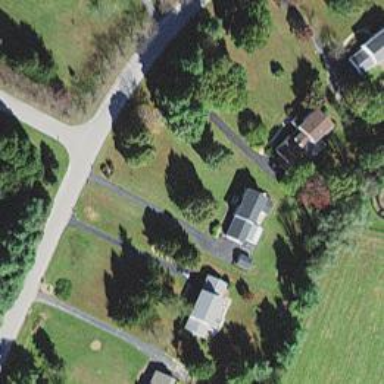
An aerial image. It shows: Driveway.